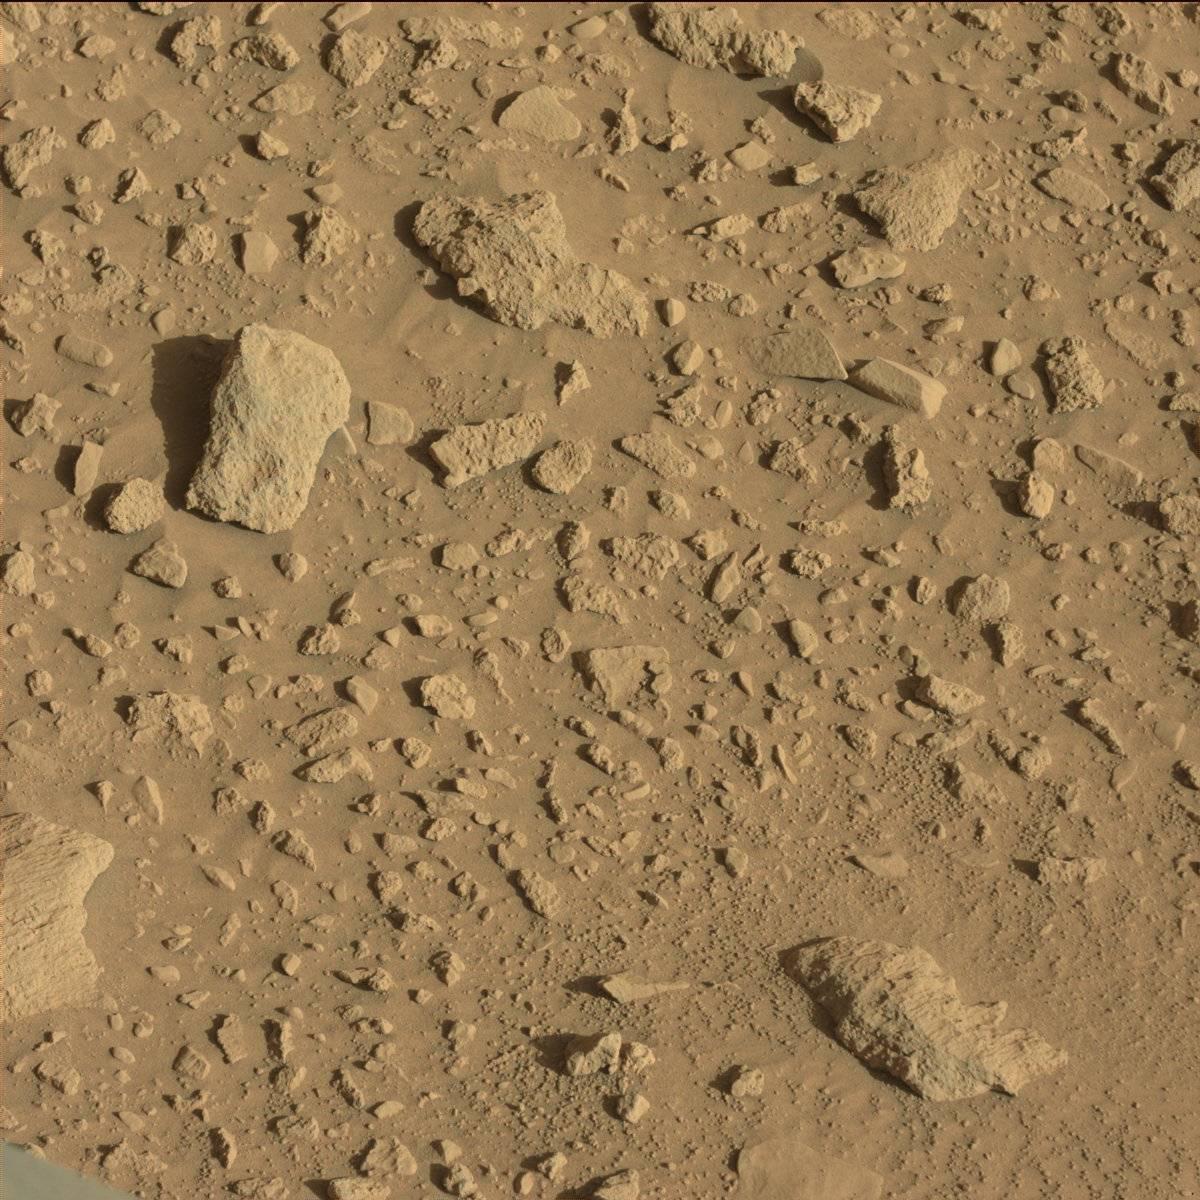
Terrain classes present: Bedrock, Rock, Rover, Sand / Soil